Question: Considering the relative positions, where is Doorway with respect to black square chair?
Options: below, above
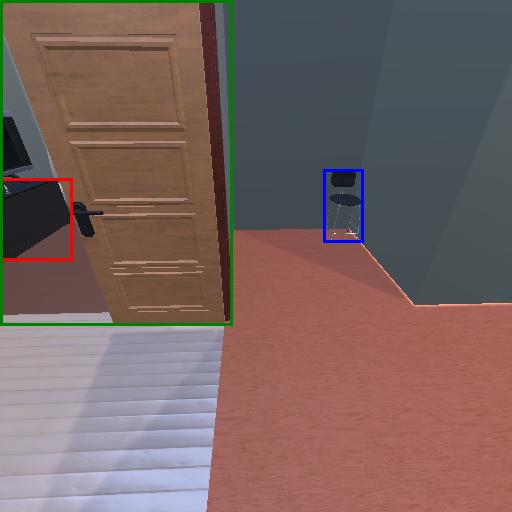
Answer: below